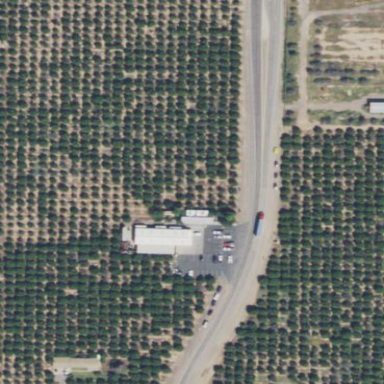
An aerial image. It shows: Orange orchard with rows of orange trees.